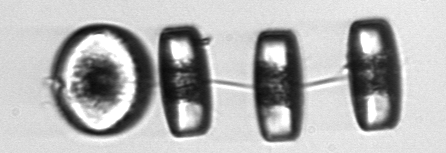
Label: Thalassiosira